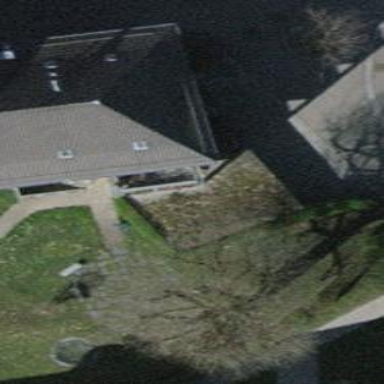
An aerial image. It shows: Group of garages.